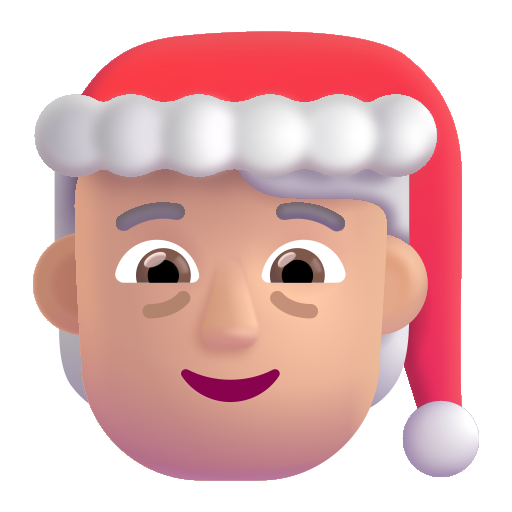
mx claus color  light